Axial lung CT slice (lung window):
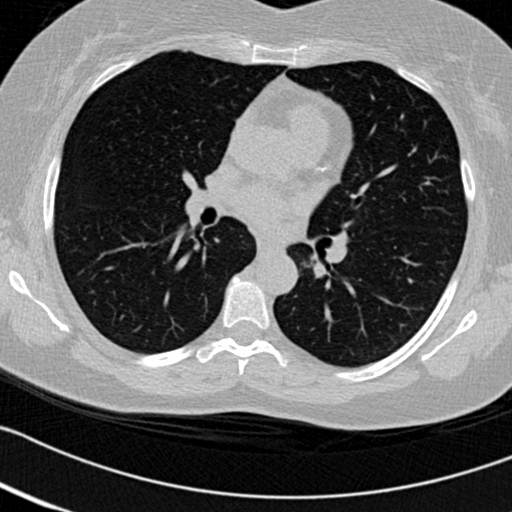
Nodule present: no